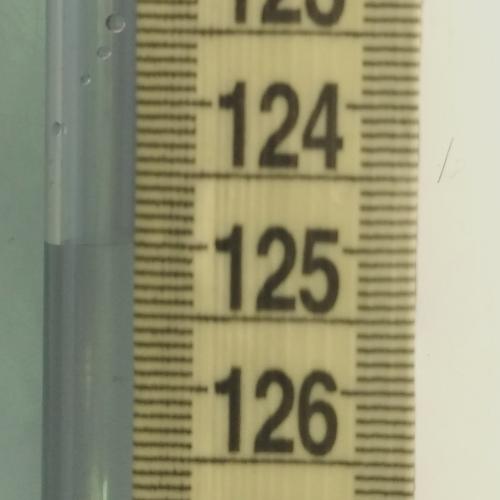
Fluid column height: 125.0 cm